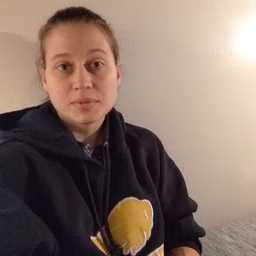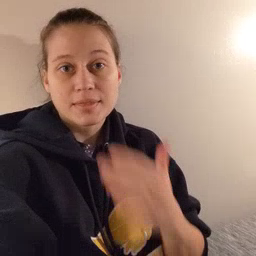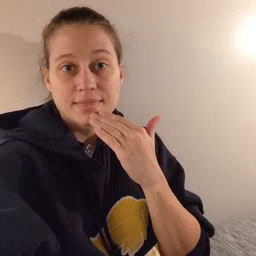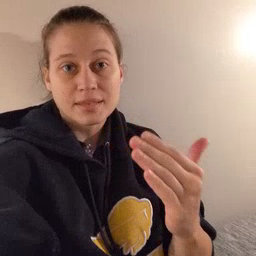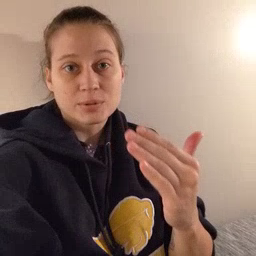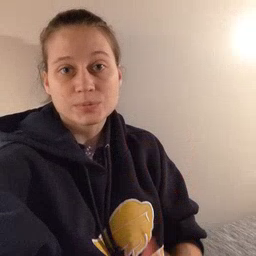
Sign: thankyou